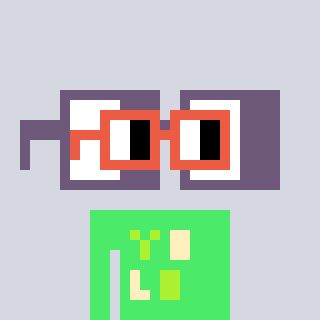
a pixel art character with square orange glasses, a glasses-shaped head and a teal-colored body on a cool background